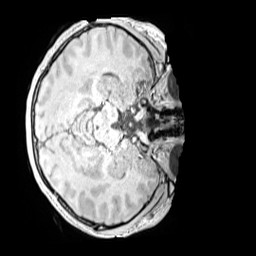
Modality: MP2RAGE
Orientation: axial
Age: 13
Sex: female
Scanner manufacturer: siemens
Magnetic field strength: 3 T
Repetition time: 4 s
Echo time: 0.00299 s